Question: '''
import xlsxwriter
workbook = xlsxwriter.Workbook('outline_collapsed_test.xlsx')
worksheet1 = workbook.add_worksheet('Outlined Rows')
worksheet1.set_row(2, None, None, {'level': 2})
worksheet1.set_row(3, None, None, {'level': 2})
worksheet1.set_row(4, None, None, {'level': 2})
worksheet1.set_row(5, None, None, {'level': 1})
worksheet1.set_row(6, None, None, {'level': 2})
worksheet1.set_row(7, None, None, {'level': 2})
worksheet1.set_row(8, None, None, {'level': 2})
worksheet1.set_row(9, None, None, {'level': 1})
workbook.close()
'''
this code place symbol '+' on the bottom. How to move it to the top? like this
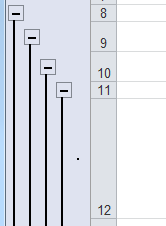
Answer: <URL>
'''
worksheet1.outline_settings(outline_below = 0)
'''